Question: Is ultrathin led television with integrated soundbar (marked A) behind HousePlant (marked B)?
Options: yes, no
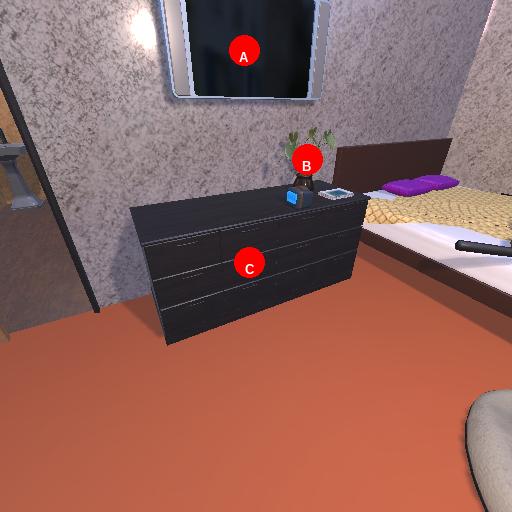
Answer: yes